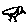
Label: bird